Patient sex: M
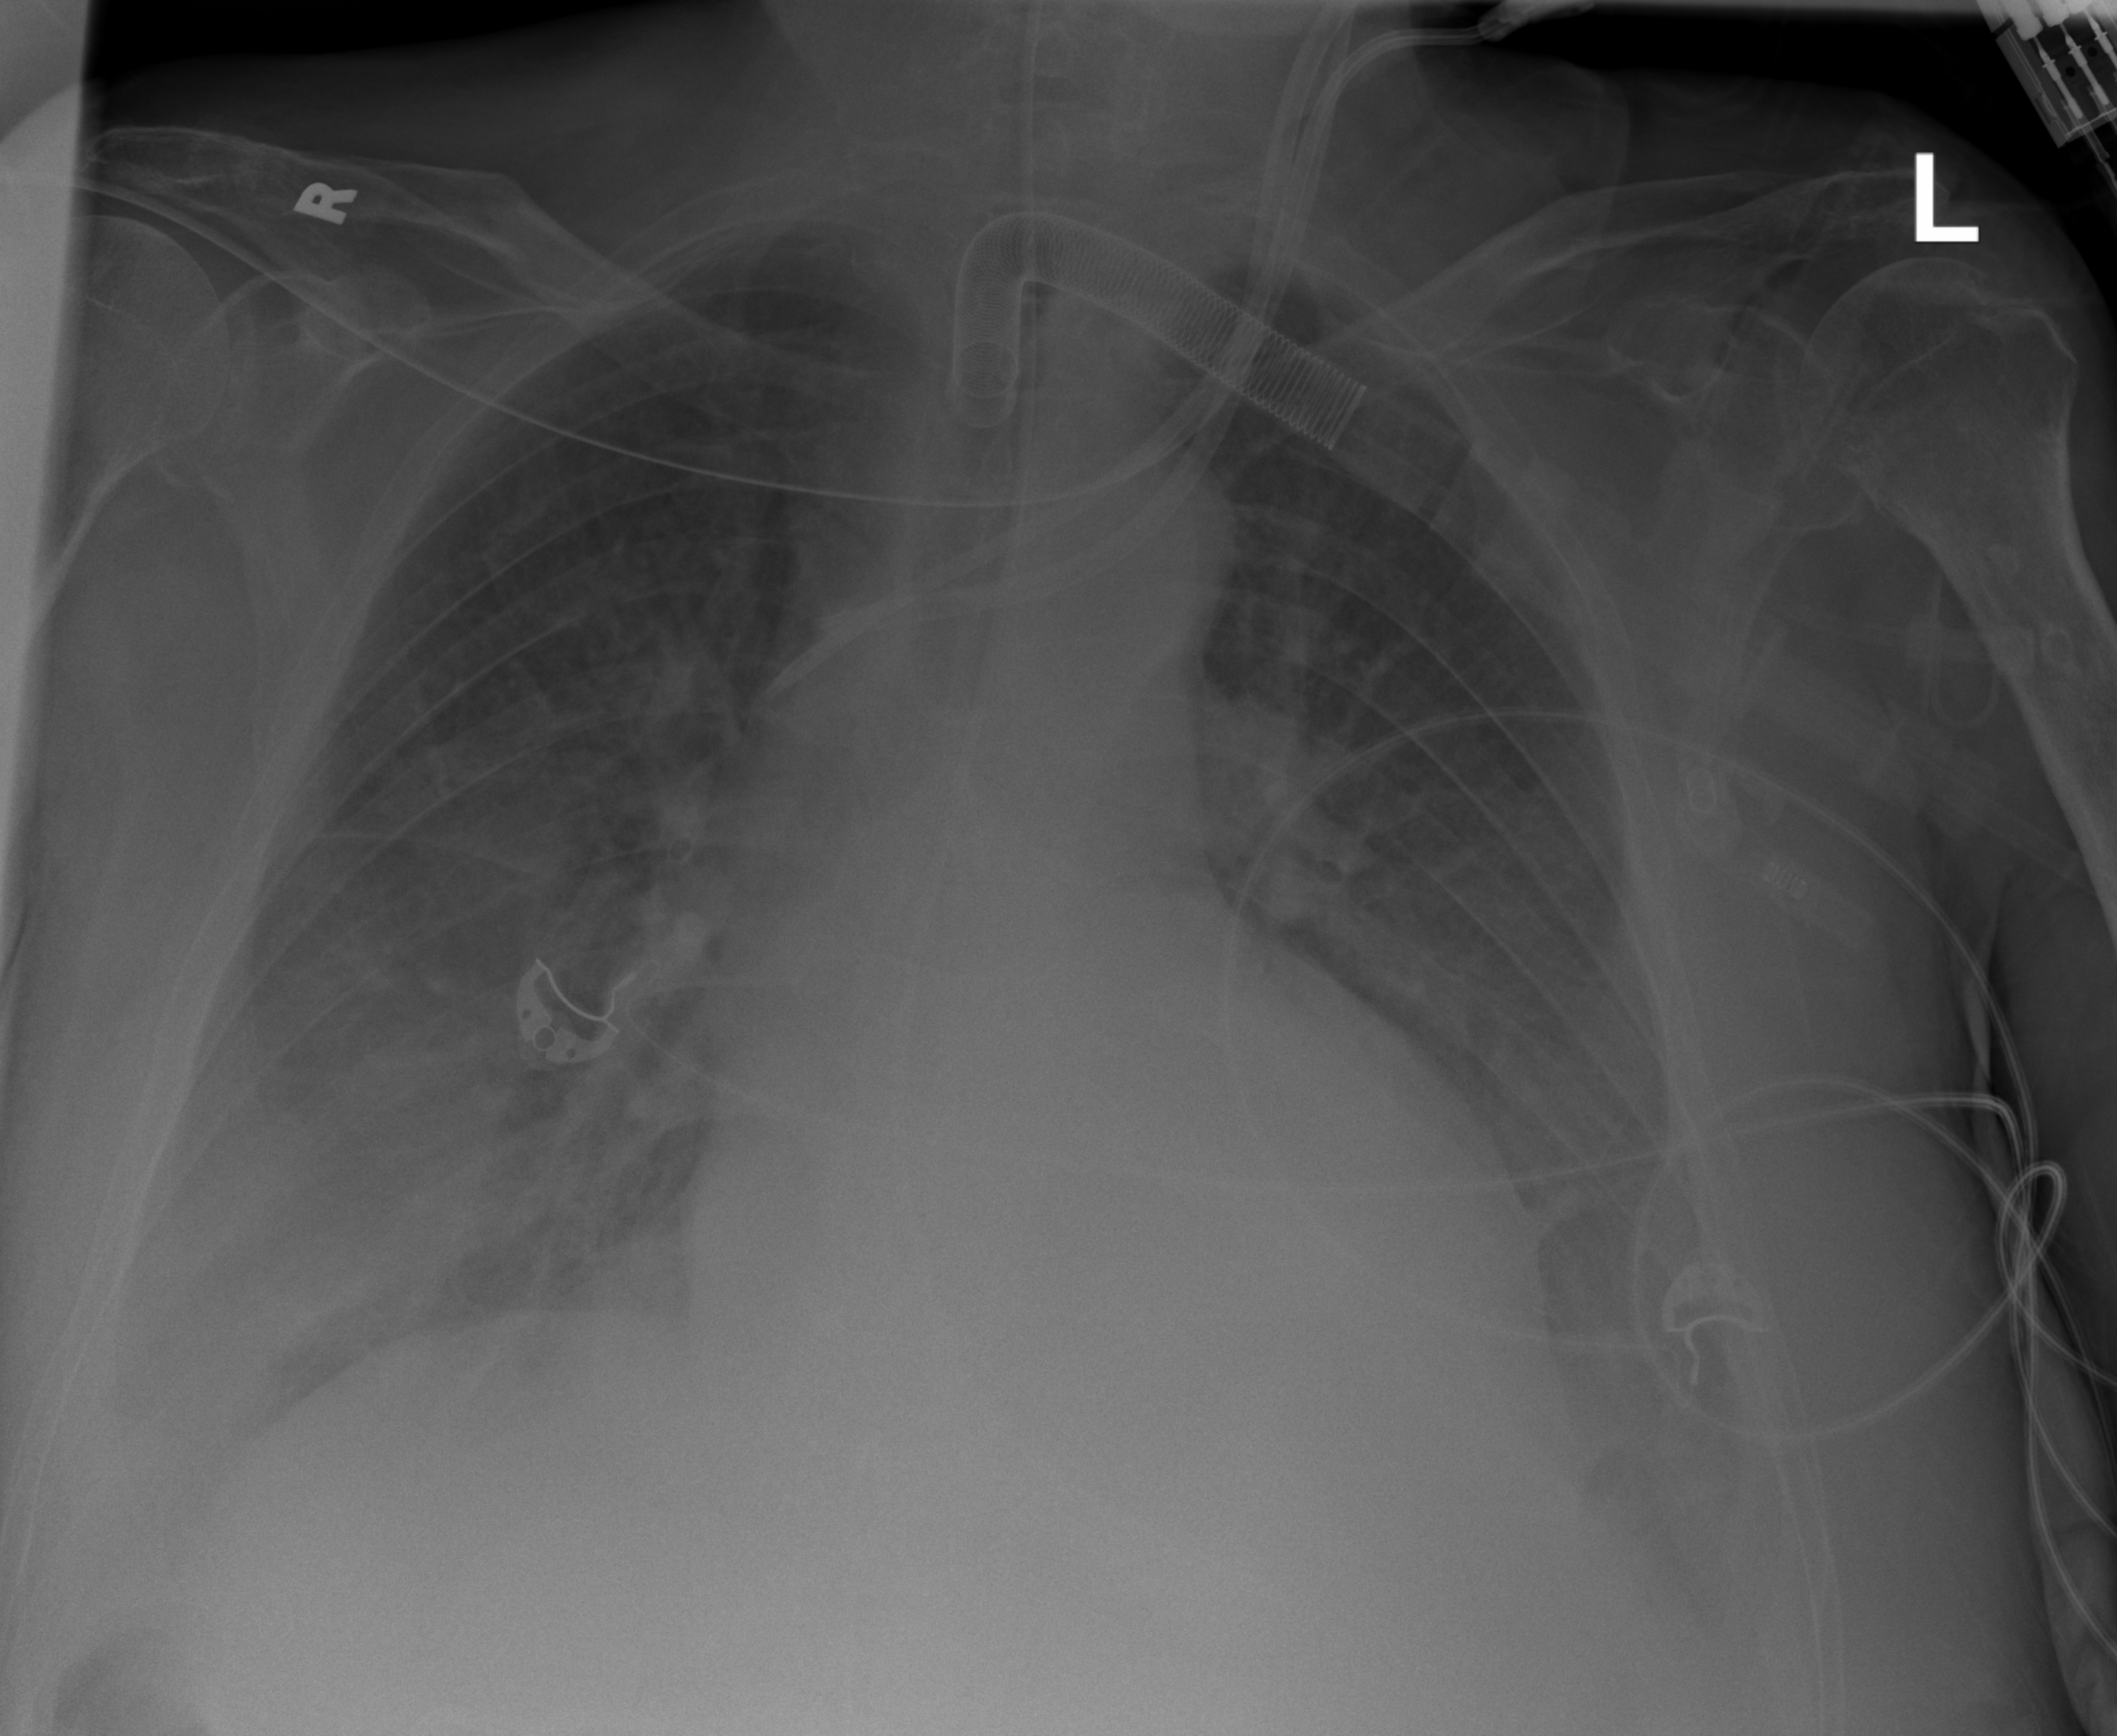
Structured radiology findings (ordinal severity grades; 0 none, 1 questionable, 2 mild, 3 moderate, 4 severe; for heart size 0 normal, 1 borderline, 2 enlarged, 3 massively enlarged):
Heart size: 1
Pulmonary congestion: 0
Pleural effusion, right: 3
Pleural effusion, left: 3
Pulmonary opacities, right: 0
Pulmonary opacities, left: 0
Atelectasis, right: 3
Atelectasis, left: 3